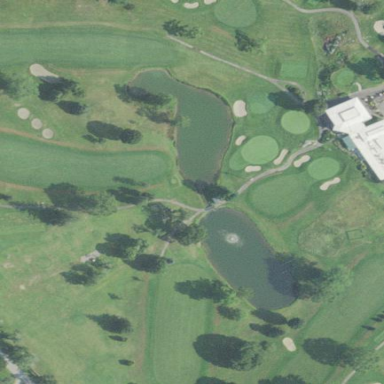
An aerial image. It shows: Scenic view of water hazard on golf course. The natural water feature adds beauty to the landscape.